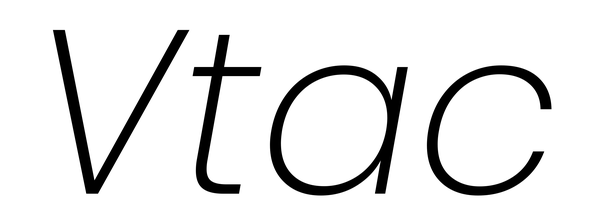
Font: Poppins-ExtraLightItalic